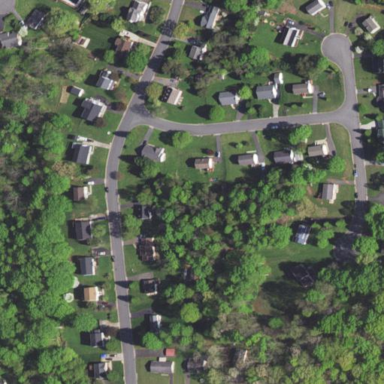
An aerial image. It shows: Neighborhood.